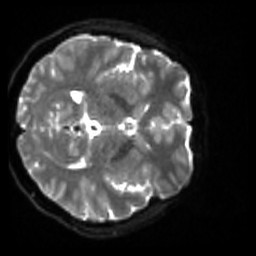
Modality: sbref
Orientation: axial
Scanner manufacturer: siemens
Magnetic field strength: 3 T
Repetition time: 4 s
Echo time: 0.0594 s